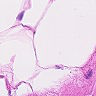
Metastatic tissue present: no